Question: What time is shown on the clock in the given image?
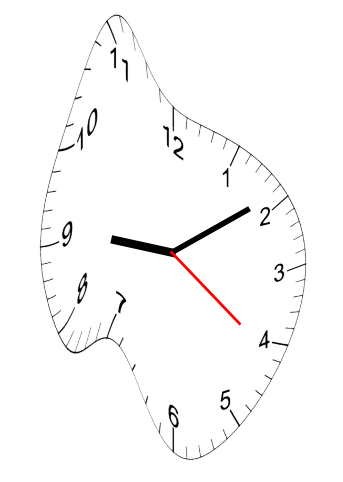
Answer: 09:09:21